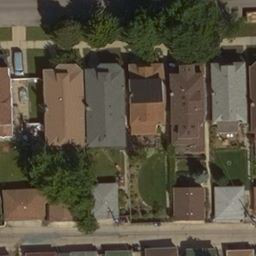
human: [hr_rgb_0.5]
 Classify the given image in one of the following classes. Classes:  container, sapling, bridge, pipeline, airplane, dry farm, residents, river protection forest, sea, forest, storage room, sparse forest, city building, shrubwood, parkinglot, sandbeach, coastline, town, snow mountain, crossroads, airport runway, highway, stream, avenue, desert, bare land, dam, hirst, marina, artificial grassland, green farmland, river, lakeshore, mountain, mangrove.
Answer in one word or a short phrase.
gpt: residents